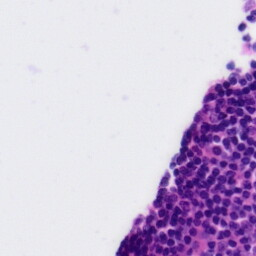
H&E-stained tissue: Tonsil